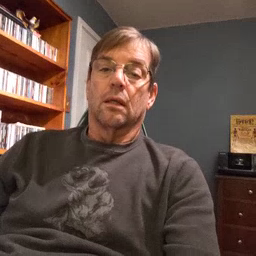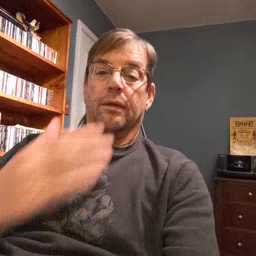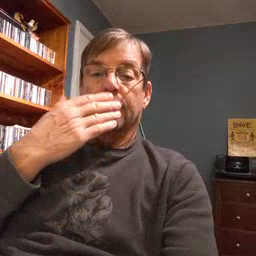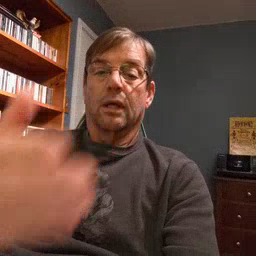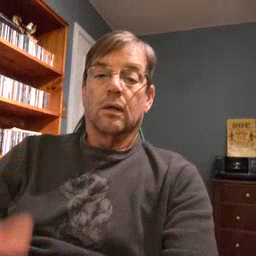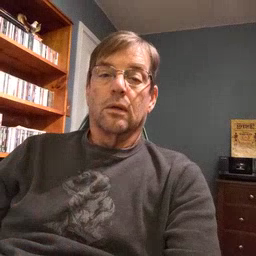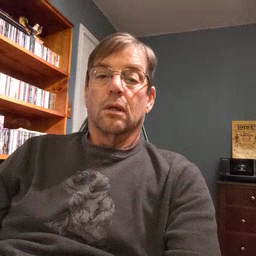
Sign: thankyou